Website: ulta-beauty
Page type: customer-info-address
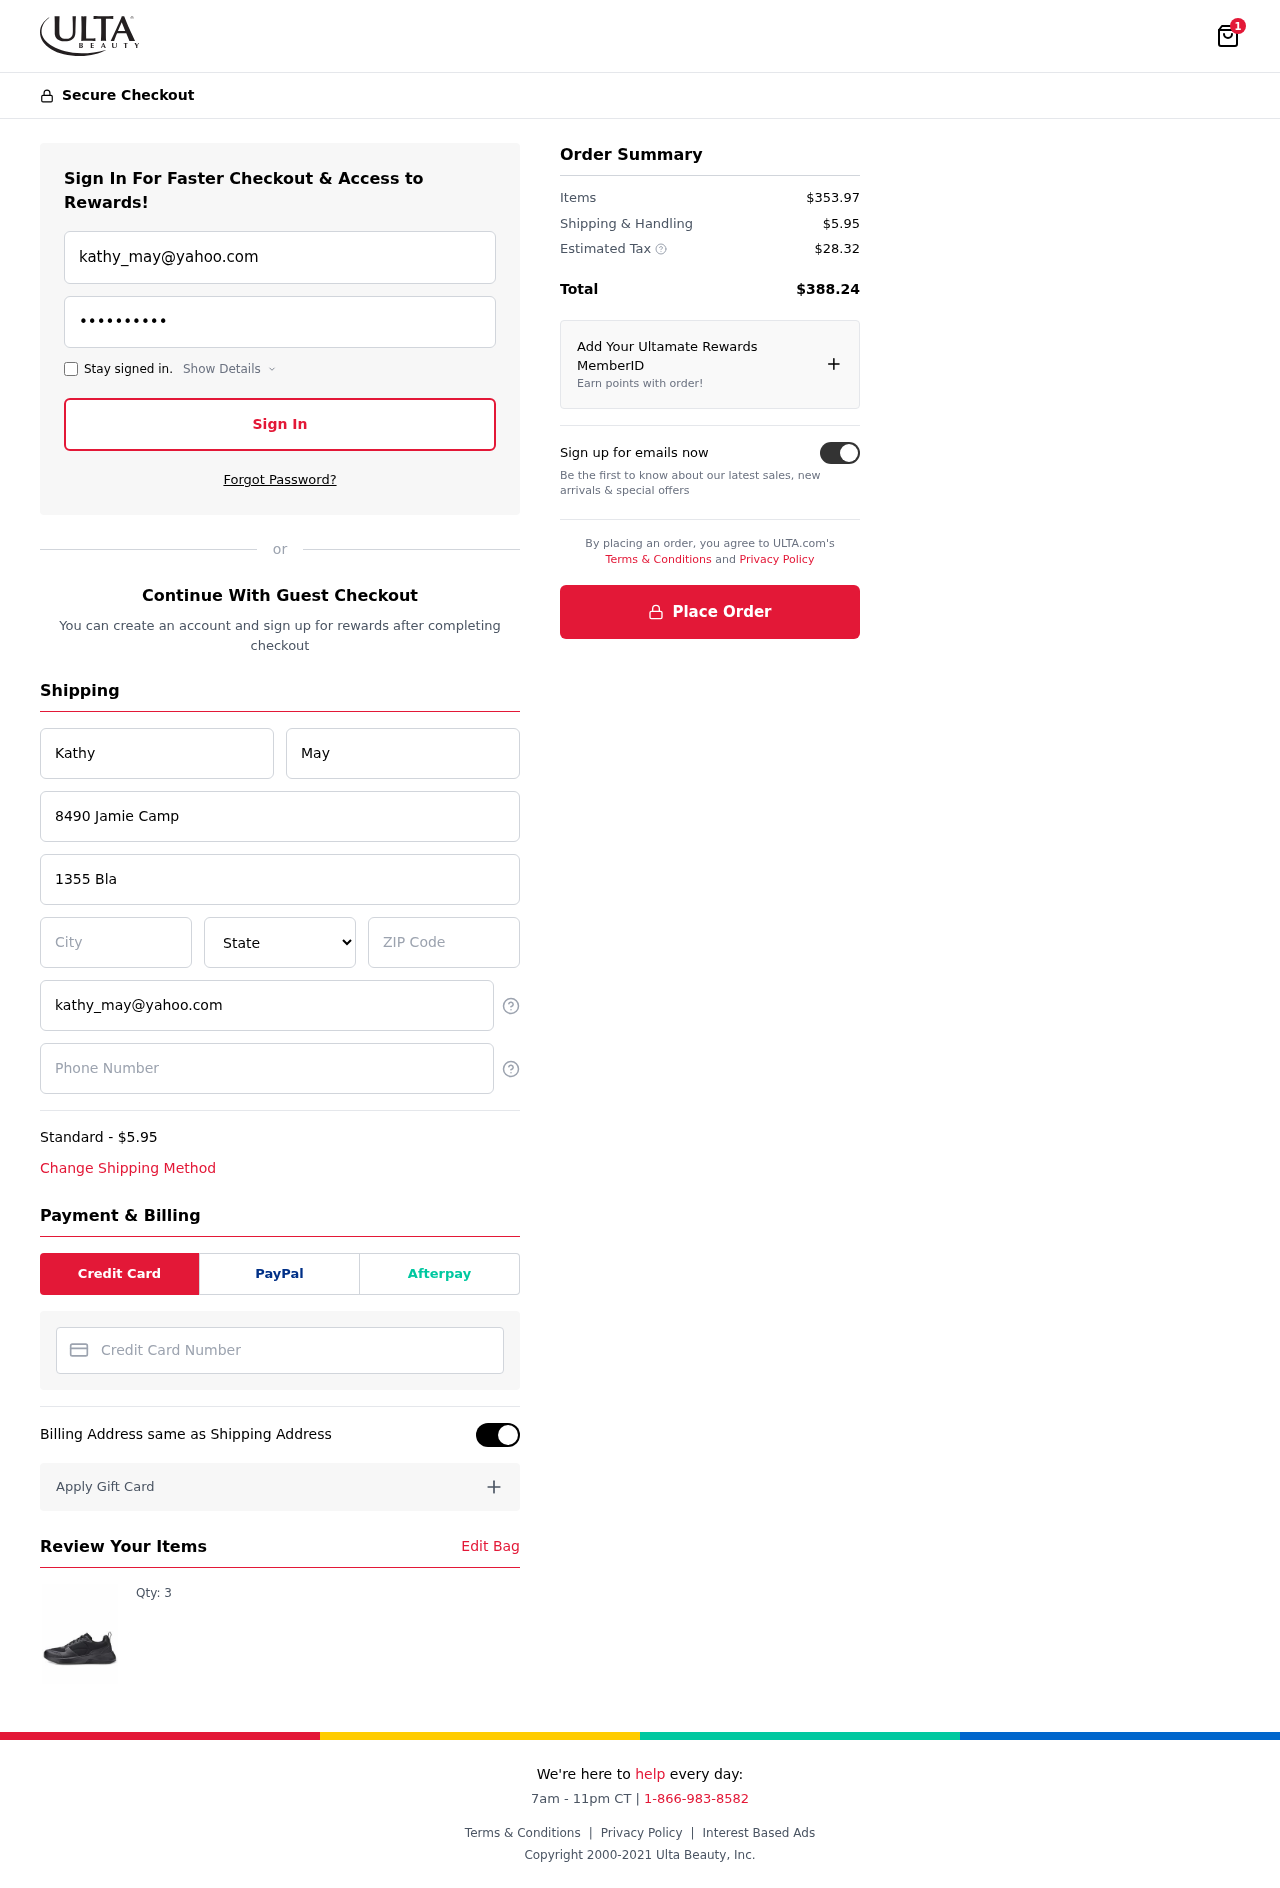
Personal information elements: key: PII_CARD_NUMBER
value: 3741 7616 4461 184
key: PII_CITY
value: East Michael
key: PII_EMAIL
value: kathy_may@yahoo.com
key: PII_FIRSTNAME
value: Kathy
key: PII_LASTNAME
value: May
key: PII_PHONE
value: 5506341064
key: PII_POSTCODE
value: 80336
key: PII_STATE
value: PW
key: PII_STREET
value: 8490 Jamie Camp
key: PII_STREET2
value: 1355 Blankenship Branch
Product elements: key: PRODUCT1_QUANTITY
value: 3
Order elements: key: ORDER_NUM_ITEMS
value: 1
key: ORDER_SHIPPING_COST
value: $5.95
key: ORDER_ITEMS_TOTAL
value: $353.97
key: ORDER_SHIPPING_COST2
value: $5.95
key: ORDER_TAX
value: $28.32
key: ORDER_TOTAL
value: $388.24